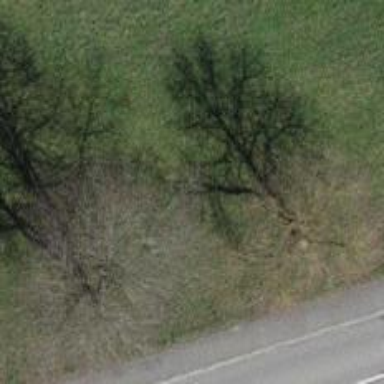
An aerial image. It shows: Row of trees in natural setting.